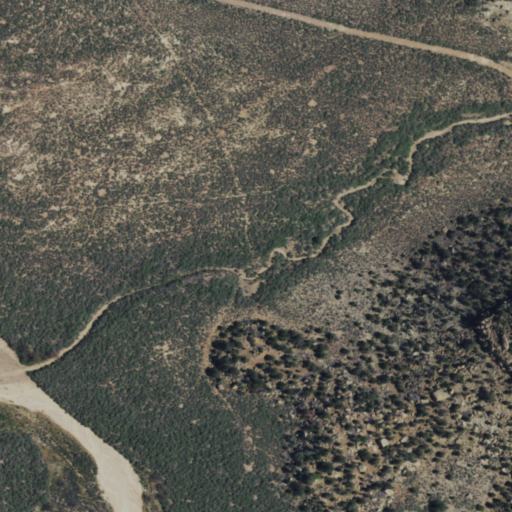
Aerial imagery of valley in New Mexico named La Baca Canyon containing shrub, evergreen forest, and woody wetlands